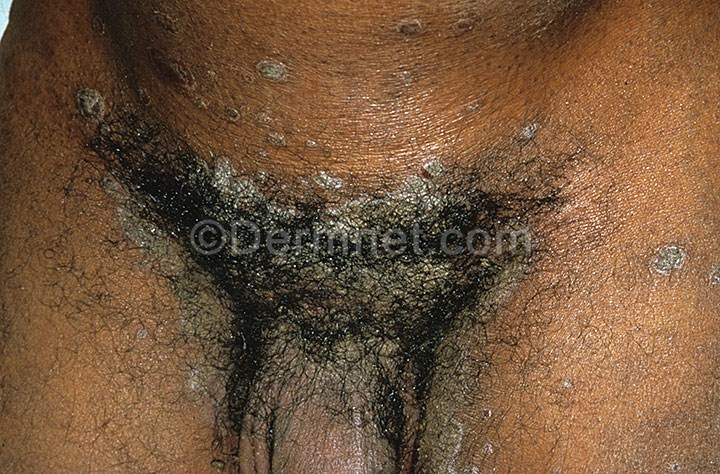
Disease: Psoriasis pictures Lichen Planus and related diseases